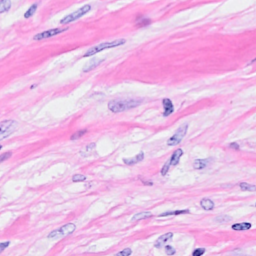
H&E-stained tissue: Breast